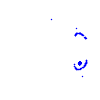
Particle: pion